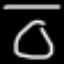
Label: angel